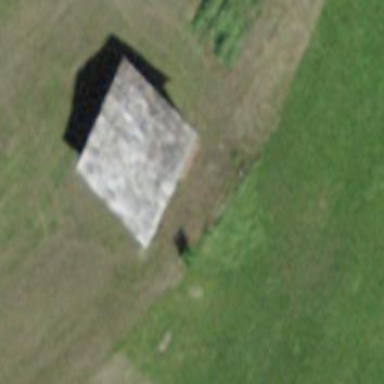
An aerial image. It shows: Barn.